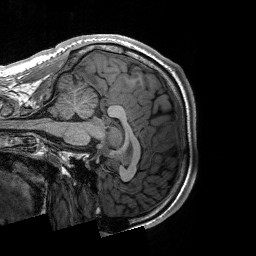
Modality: T1w
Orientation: sagittal
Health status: ill
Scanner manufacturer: siemens
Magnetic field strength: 3 T
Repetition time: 2.3 s
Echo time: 0.00226 s